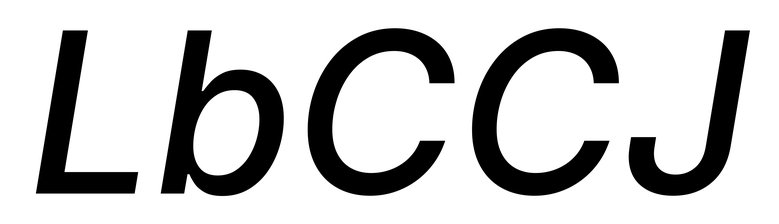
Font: Inter-Italic_Medium_Italic